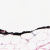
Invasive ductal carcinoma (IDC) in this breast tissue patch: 0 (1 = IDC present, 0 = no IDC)